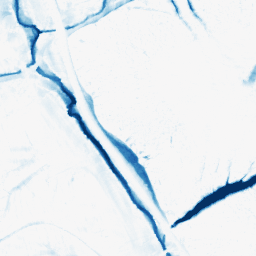
Category: morphological
Decomposition family: morphological_ellipse
Decomposition parameters: operation: closing
width: 20
height: 20
Upsampling method: sinc_hamming
Upsampling parameters: scale: 2
kernel_size: 16
Upsampling scale: 2